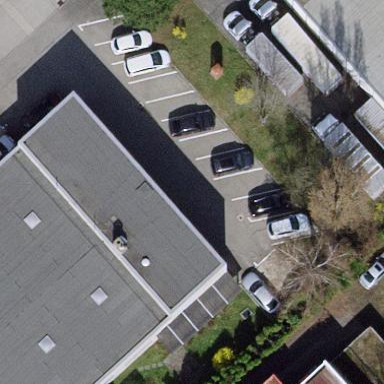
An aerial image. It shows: Road serving as parking aisle.